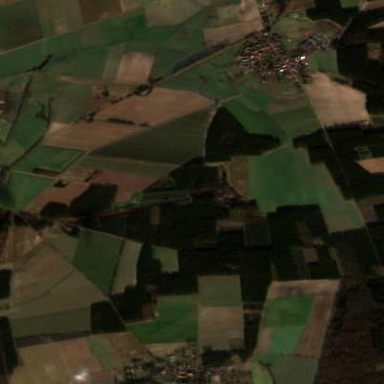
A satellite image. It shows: Picturesque farmland scene.